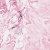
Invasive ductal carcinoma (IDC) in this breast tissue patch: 0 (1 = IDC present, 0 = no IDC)